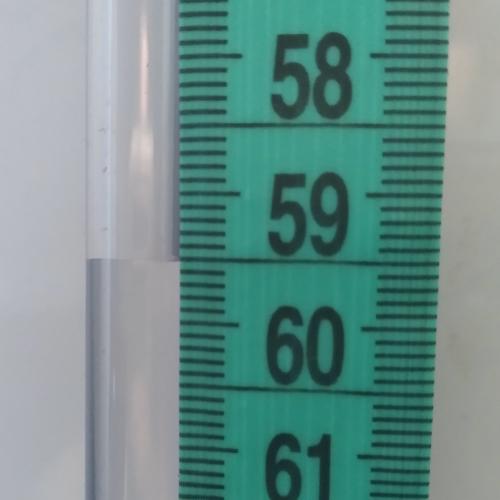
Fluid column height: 59.5 cm